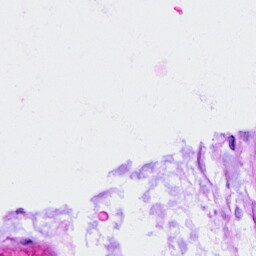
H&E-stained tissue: Ovarian